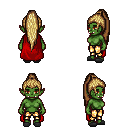
a pixel art fantasy rpg character, female body template, orc, green skin, red cape, gold greaves, blonde extra-long topknot hairstyle, gray slippers, four views (front, back, left, right), 2x2 character sprite sheet, small pixel art, hard edges, no anti-aliasing